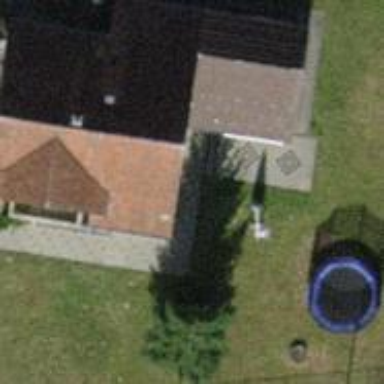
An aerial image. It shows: Garden that is leisure land.